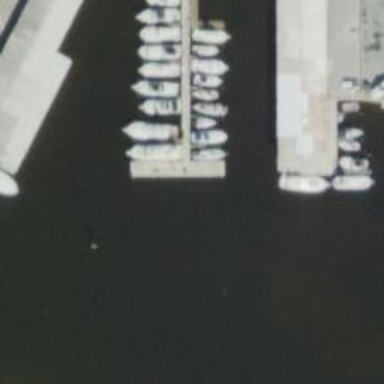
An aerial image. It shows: Dock located along the waterway.